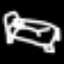
Label: bed